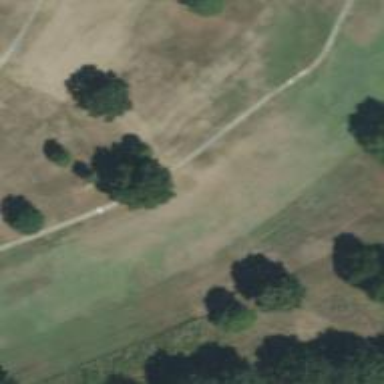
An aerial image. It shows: Golf hole.